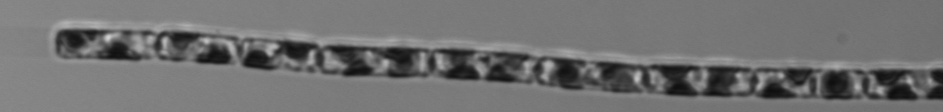
Label: Guinardia_delicatula